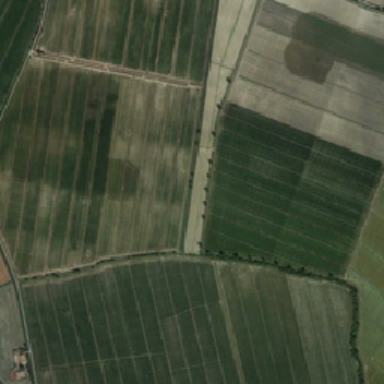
Trees are planted in the green field .